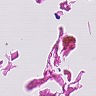
Metastatic tissue present: no